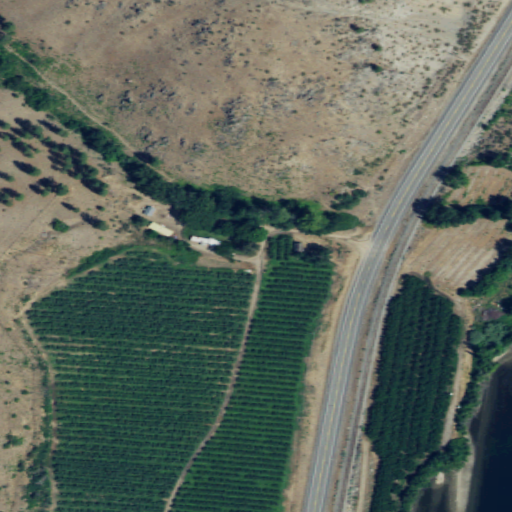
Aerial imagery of valley in Washington named McKinstry Canyon containing grassland, pasture, cultivated crops, low intensity development, shrub, open water, medium intensity development, and open development